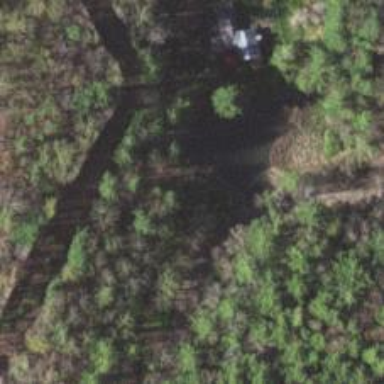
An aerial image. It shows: Culvert tunnel.